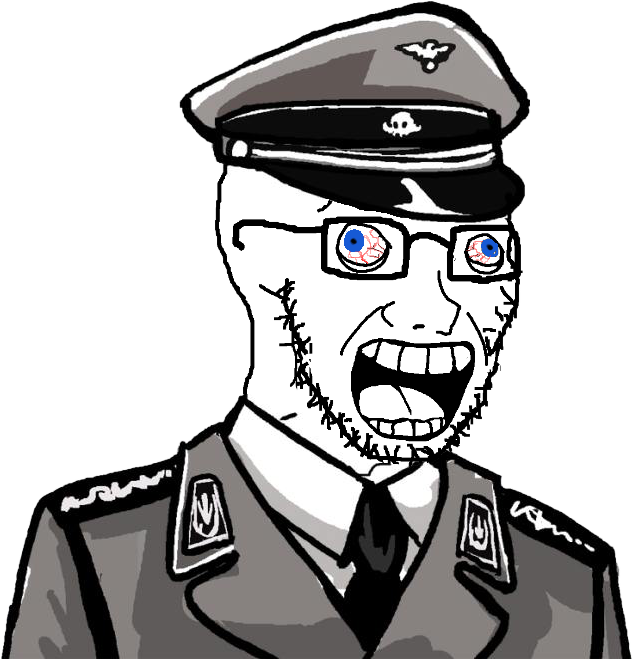
Label: 5_Soyjak